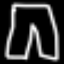
Label: pants